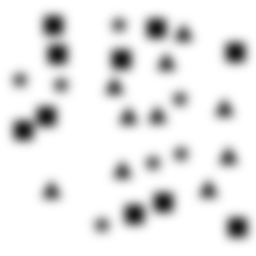
Squares: 10
Triangles: 10
Stars: 7
Total shapes: 27